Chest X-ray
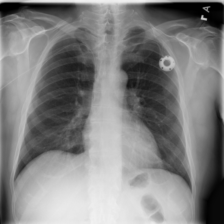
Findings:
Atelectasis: negative
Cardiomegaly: negative
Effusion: negative
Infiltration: negative
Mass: negative
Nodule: negative
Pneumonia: negative
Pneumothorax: negative
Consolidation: negative
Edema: negative
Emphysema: negative
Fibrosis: negative
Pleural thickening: negative
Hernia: negative